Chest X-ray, PA view. Patient: 55 years old, sex F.
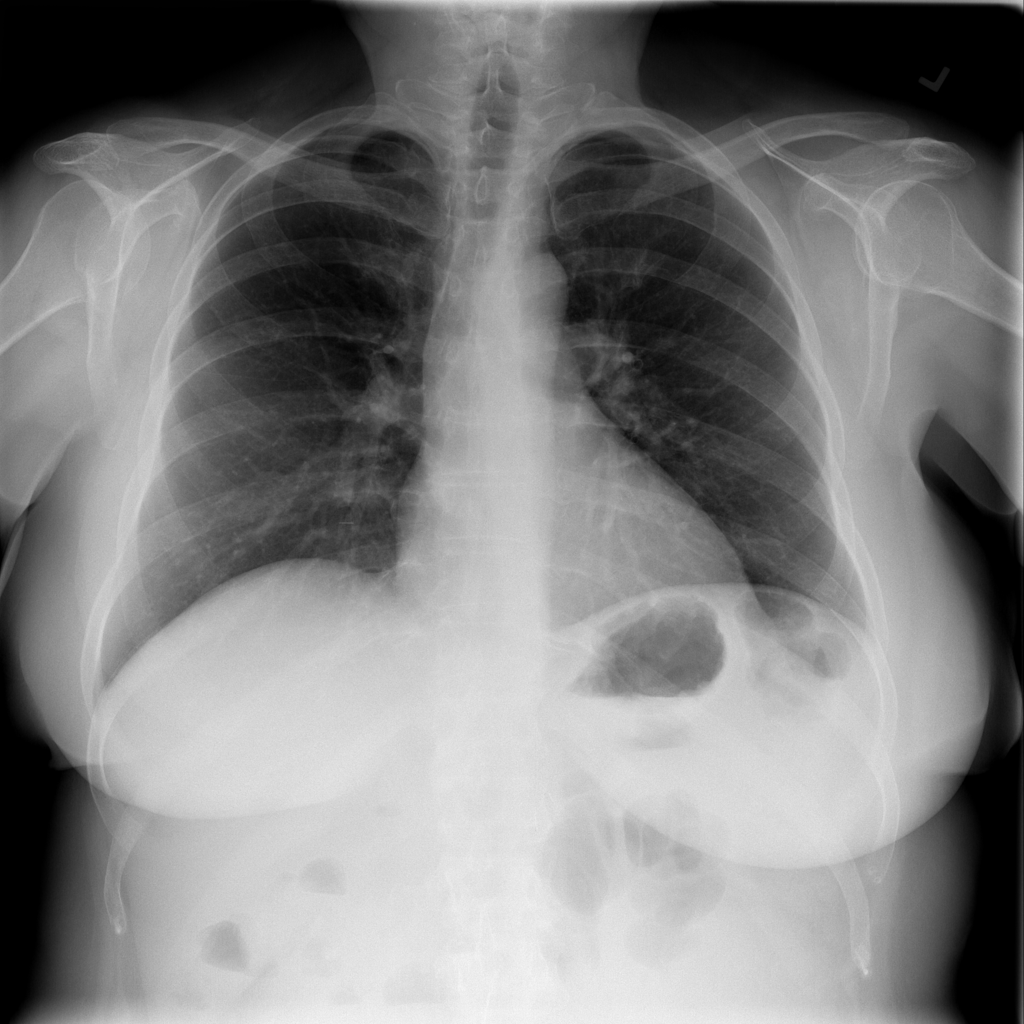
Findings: No Finding